Interaction volume radius: 5 \u00c5
Interaction volume height: 20 \u00c5
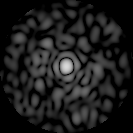
Disorder parameter: 0.8267